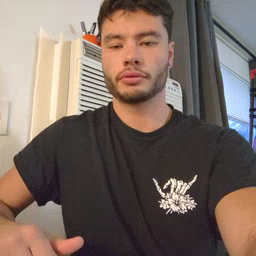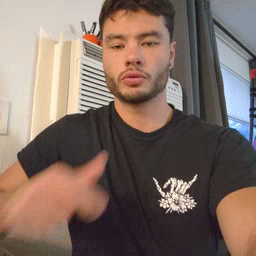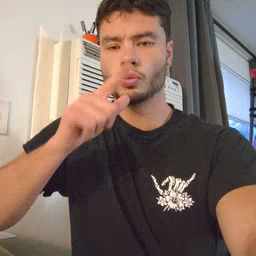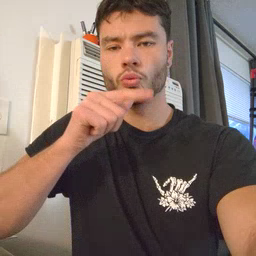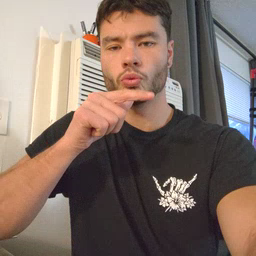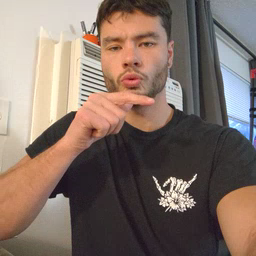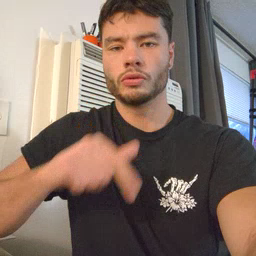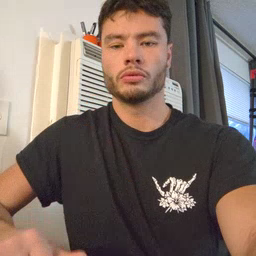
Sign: who